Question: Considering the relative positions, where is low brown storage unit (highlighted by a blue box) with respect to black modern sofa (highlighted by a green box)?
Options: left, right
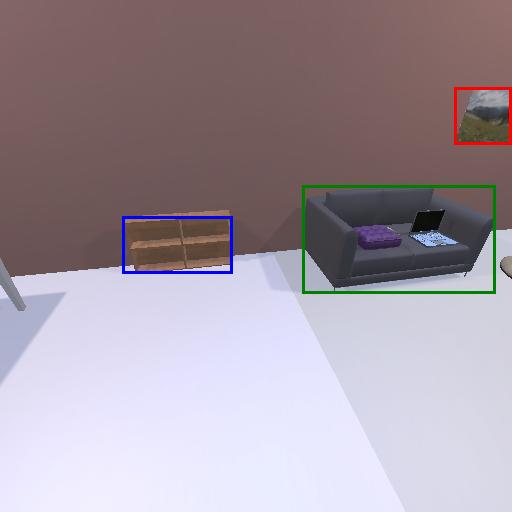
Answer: left